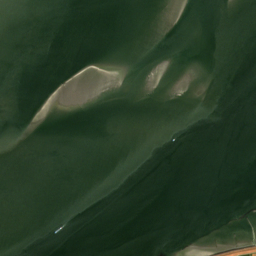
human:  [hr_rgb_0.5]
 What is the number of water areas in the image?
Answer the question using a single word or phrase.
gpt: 2

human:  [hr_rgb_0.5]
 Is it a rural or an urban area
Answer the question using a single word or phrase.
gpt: rural

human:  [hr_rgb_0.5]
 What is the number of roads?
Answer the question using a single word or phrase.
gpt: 5

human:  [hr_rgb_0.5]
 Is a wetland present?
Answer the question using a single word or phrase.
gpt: yes

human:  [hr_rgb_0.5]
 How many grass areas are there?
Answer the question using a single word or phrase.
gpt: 1

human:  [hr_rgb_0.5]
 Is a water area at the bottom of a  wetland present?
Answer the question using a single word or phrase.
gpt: no

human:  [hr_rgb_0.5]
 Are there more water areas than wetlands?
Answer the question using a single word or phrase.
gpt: no

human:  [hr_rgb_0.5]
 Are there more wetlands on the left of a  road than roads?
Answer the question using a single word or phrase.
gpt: no

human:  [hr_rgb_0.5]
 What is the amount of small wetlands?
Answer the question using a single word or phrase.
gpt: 2

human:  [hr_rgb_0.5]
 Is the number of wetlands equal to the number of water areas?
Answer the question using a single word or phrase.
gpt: no

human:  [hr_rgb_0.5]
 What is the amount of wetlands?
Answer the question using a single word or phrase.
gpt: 6

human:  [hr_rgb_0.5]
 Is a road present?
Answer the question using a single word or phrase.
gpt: yes

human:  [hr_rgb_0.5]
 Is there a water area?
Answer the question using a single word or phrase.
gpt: yes

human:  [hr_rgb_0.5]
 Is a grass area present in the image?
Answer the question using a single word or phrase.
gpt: yes

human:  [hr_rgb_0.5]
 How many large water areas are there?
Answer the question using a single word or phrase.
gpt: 2

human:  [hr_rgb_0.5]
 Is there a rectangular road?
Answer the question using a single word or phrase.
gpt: no

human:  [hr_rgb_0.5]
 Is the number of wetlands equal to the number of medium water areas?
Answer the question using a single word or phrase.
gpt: no

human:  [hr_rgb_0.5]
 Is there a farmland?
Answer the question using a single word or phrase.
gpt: yes

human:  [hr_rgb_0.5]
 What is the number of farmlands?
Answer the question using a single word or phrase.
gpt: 1

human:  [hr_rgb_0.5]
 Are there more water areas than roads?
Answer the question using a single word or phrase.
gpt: no

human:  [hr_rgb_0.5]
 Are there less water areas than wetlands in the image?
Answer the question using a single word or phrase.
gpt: yes

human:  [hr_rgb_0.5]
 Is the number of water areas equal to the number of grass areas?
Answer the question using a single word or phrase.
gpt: no

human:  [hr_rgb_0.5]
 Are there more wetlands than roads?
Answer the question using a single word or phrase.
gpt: yes

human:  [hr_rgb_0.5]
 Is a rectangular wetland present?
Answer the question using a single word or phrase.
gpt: yes

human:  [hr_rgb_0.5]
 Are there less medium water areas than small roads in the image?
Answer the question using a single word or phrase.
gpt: yes

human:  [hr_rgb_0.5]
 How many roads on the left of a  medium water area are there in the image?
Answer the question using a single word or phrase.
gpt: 0

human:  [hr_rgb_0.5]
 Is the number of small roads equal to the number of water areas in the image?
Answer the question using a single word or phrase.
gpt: no

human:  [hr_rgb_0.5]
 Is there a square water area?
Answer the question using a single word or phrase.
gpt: no

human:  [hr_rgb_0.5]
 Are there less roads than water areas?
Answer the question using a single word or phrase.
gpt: no

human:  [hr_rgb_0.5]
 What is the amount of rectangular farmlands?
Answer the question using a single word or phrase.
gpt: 0

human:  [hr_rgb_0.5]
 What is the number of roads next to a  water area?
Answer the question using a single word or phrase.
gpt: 5

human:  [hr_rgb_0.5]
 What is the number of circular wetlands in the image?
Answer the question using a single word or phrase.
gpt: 0

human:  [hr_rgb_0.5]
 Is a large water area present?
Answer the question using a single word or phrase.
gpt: yes

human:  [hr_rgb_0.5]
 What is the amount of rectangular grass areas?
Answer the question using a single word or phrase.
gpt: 0

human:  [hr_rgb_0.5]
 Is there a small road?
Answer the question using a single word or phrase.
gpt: yes

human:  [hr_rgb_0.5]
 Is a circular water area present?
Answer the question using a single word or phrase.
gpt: no

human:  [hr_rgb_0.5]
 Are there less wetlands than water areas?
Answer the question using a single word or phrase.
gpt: no

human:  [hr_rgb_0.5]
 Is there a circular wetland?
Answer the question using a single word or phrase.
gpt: no

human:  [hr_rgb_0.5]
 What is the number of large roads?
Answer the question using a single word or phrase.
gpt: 0

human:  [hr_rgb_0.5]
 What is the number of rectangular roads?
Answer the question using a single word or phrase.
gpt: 0

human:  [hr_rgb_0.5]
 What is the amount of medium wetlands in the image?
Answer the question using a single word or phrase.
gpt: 0

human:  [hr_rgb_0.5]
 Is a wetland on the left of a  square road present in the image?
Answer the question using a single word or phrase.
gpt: no

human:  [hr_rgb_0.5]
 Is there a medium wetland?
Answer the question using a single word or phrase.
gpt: no

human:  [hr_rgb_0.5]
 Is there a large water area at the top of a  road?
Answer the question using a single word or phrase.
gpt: yes

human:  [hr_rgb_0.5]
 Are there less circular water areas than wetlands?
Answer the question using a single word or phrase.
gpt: yes

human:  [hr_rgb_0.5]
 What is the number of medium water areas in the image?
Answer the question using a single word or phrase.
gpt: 0

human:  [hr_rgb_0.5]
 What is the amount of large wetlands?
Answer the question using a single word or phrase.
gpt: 4

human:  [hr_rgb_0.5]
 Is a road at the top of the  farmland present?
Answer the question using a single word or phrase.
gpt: yes

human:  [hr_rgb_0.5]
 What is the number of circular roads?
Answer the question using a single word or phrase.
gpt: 0

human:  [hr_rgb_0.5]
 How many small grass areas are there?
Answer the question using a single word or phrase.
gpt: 0

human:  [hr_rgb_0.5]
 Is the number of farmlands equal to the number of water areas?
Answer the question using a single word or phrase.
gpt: no

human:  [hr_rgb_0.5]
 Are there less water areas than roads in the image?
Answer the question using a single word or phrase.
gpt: yes

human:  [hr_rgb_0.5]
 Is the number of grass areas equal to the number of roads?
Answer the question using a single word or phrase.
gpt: no

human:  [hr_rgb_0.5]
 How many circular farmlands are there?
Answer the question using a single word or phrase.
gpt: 0

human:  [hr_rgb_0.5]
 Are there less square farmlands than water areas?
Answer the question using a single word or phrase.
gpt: yes

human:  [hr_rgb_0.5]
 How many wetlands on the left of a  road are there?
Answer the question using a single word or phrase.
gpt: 4

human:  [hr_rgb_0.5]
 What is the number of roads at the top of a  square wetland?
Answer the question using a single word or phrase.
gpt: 0

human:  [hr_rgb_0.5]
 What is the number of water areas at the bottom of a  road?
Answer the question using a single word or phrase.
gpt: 0

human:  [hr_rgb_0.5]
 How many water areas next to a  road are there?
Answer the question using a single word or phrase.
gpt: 1

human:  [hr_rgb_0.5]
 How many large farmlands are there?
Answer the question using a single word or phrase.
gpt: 1

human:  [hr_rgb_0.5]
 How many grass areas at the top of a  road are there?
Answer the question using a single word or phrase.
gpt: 1

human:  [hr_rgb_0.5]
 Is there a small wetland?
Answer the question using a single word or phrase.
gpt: yes

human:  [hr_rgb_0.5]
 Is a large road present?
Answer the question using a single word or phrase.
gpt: no

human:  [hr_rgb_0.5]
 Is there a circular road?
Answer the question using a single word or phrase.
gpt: no